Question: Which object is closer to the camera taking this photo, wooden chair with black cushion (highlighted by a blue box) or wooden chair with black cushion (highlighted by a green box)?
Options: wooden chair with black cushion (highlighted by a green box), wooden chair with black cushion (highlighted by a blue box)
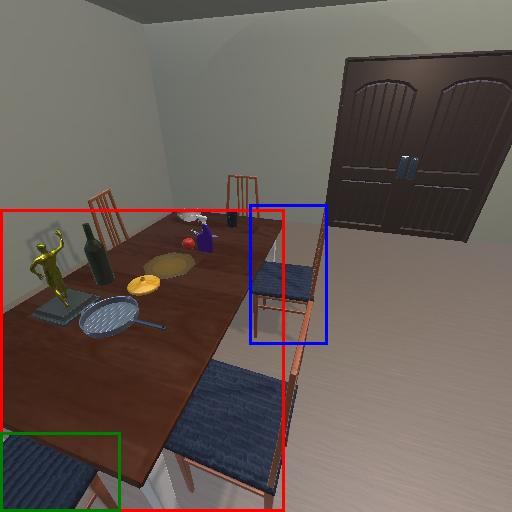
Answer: wooden chair with black cushion (highlighted by a green box)